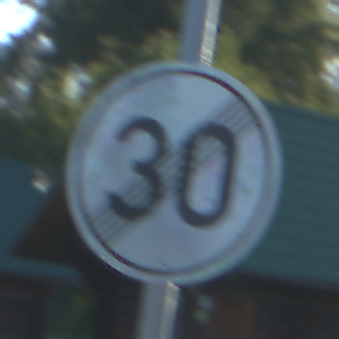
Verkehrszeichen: EndeGeschwindigkeit30
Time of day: MorningAfternoon
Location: Outdoor (Nature)
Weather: Clear
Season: NotSpecified
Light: Natural